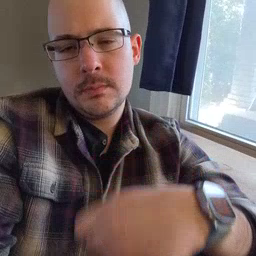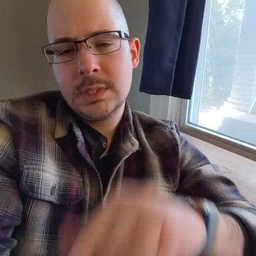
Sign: zipper